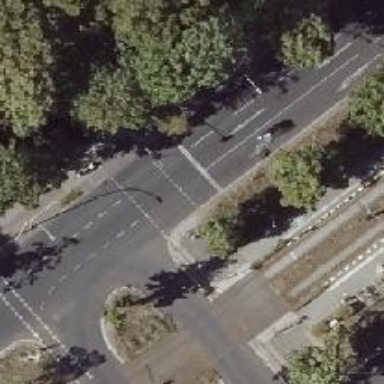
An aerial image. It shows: Road with traffic signals.